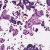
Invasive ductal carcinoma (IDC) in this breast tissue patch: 1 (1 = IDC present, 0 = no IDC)